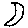
Label: moon